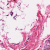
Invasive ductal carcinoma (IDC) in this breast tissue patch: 0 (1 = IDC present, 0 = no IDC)